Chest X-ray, PA view. Patient: 27 years old, sex F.
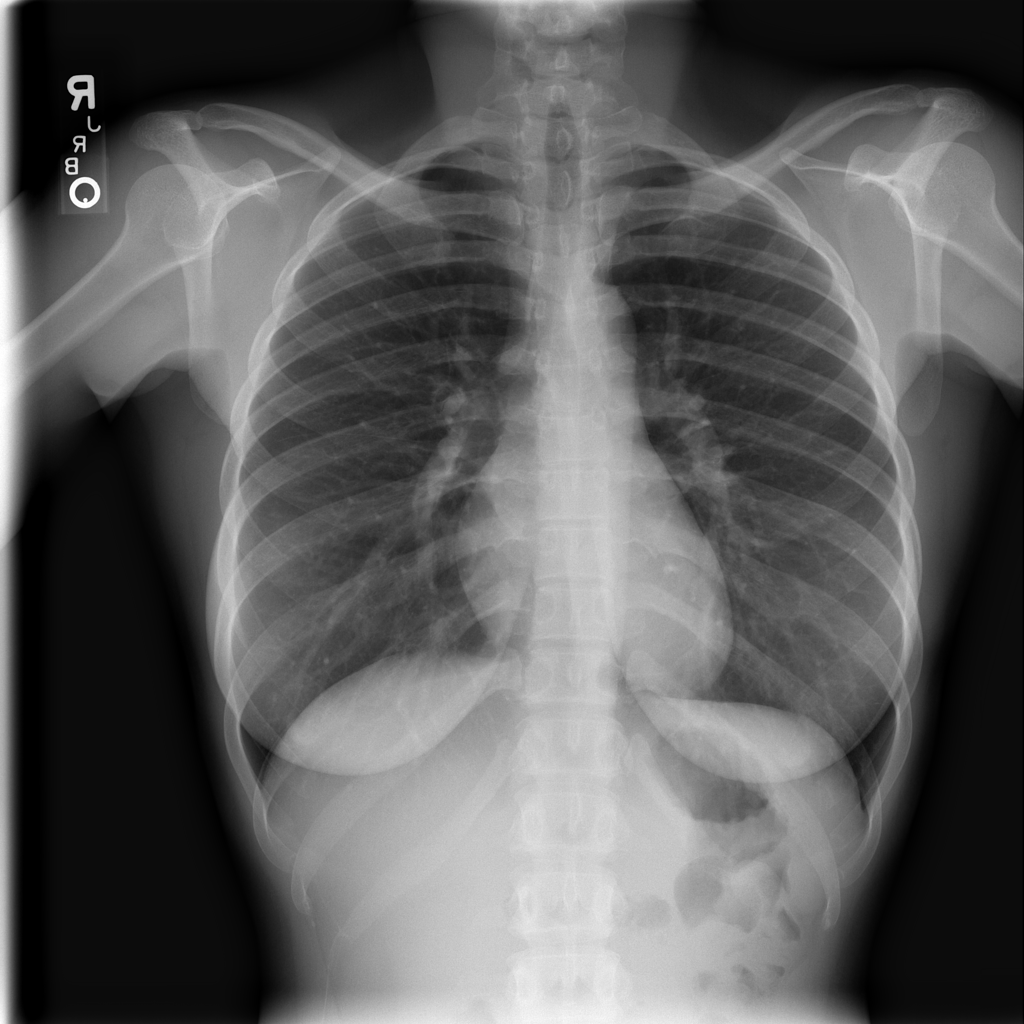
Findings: No Finding